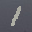
Label: 1